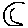
Label: moon